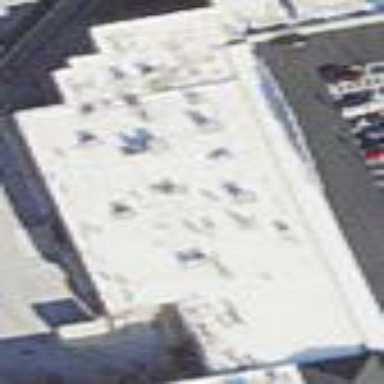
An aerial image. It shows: Retail building.